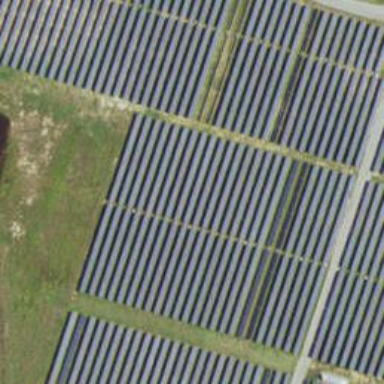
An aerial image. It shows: Solar power generator with photovoltaic panels.